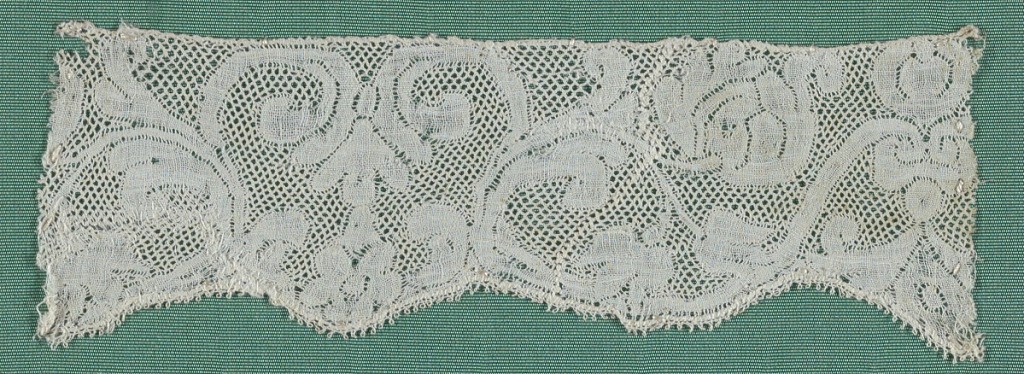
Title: Bobbin Lace 5
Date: late 18th century
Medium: cotton Technique: bobbin lace
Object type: Fragment
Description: Fragment of Valenciennes lace has a symmetrical design of scrolling flowering branches and palmettes with scalloped border. Round mesh.